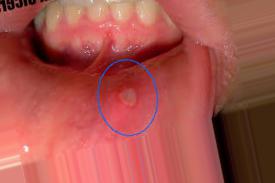
Condition: Mouth Ulcer